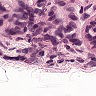
Metastatic tissue present: yes